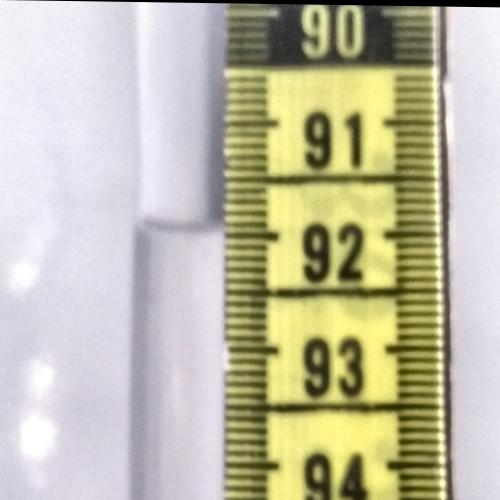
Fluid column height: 92.0 cm